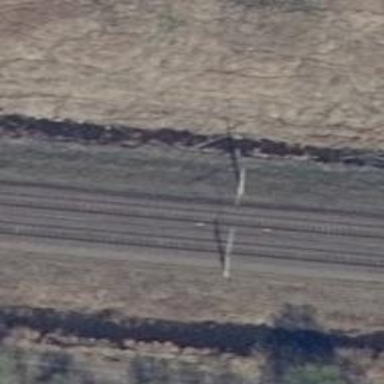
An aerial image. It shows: Milestone along the railway track with catenary mast.